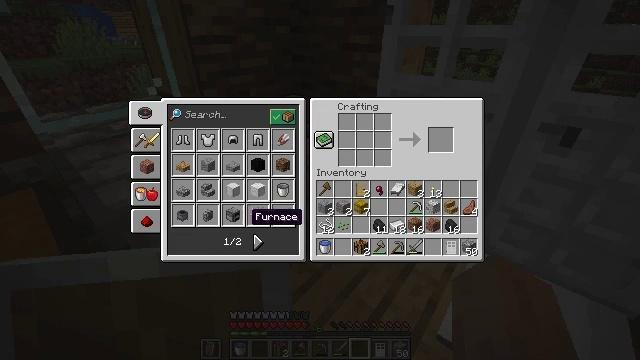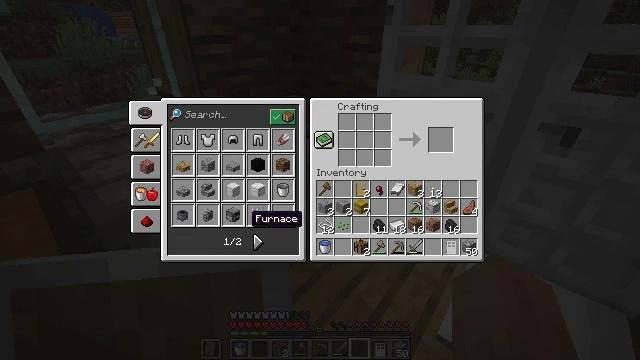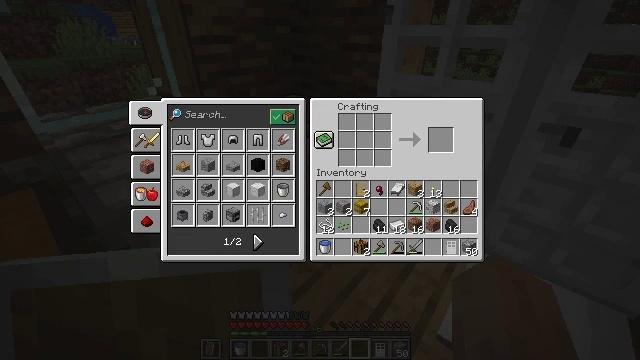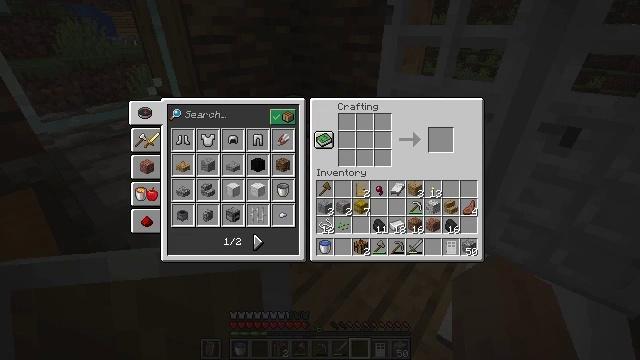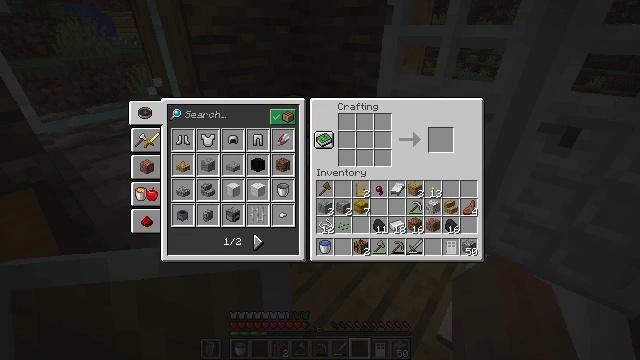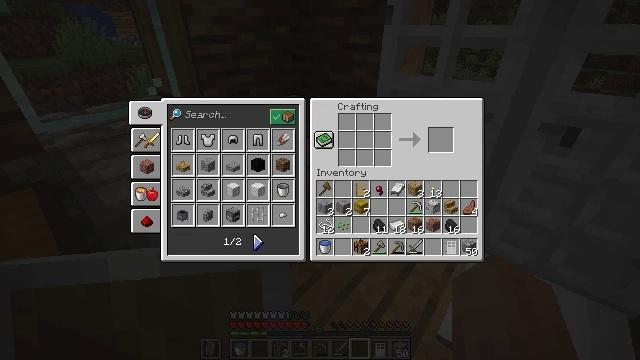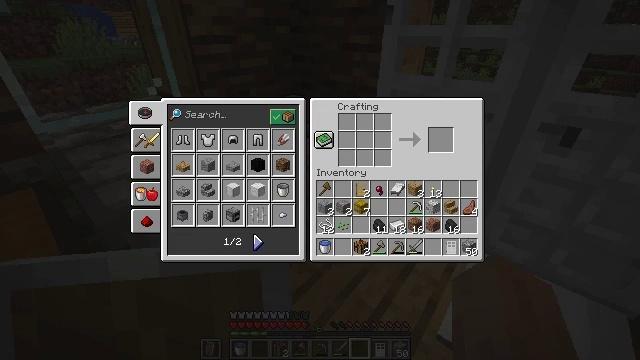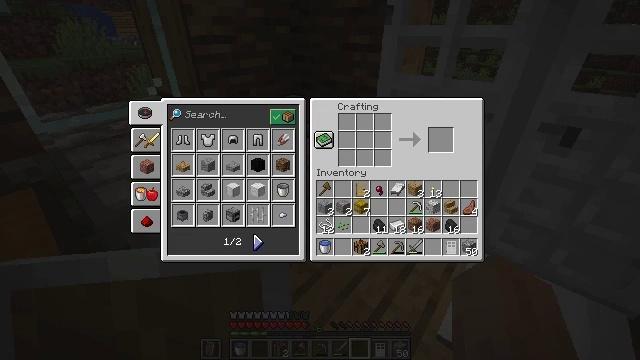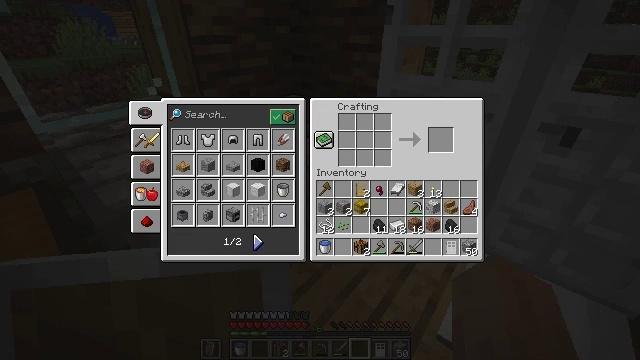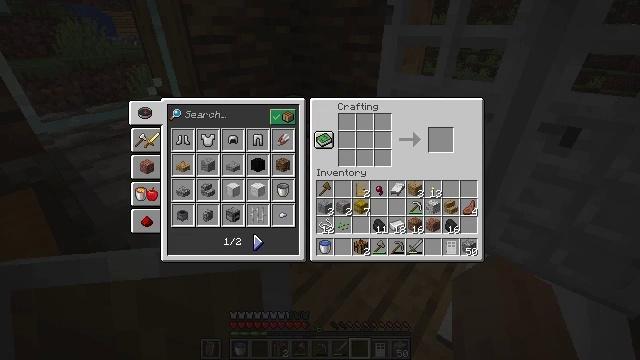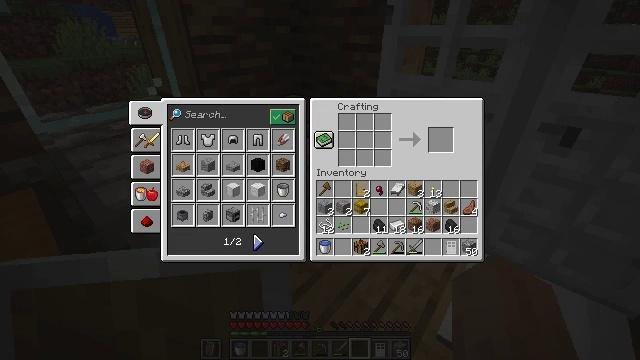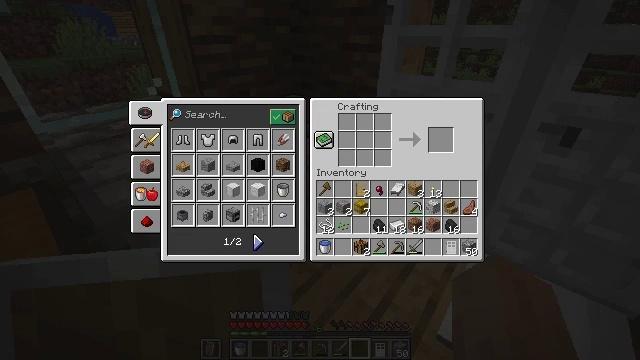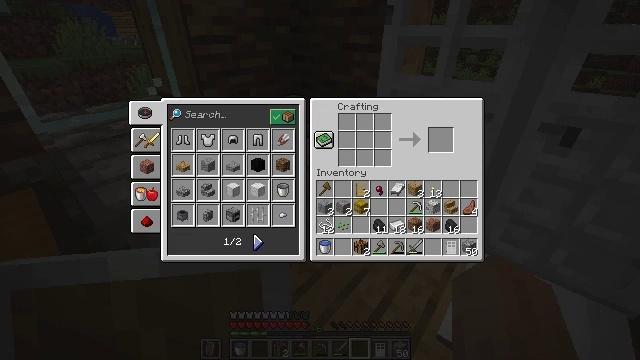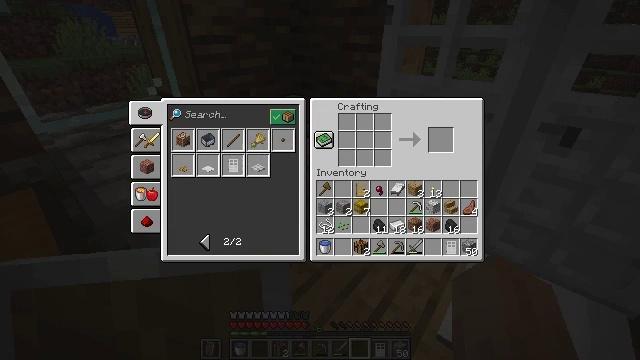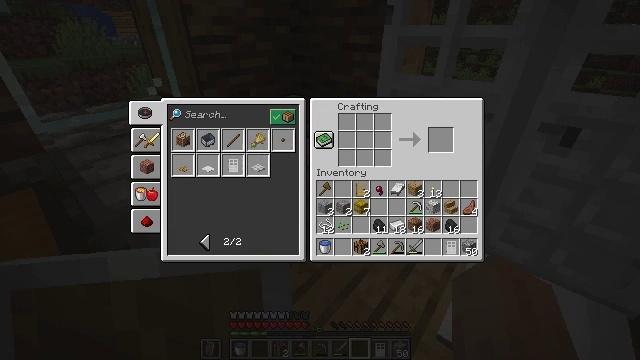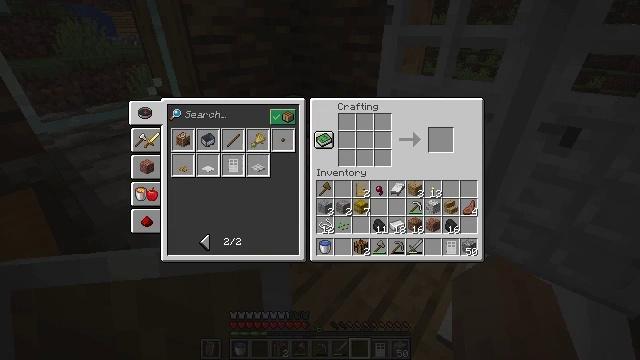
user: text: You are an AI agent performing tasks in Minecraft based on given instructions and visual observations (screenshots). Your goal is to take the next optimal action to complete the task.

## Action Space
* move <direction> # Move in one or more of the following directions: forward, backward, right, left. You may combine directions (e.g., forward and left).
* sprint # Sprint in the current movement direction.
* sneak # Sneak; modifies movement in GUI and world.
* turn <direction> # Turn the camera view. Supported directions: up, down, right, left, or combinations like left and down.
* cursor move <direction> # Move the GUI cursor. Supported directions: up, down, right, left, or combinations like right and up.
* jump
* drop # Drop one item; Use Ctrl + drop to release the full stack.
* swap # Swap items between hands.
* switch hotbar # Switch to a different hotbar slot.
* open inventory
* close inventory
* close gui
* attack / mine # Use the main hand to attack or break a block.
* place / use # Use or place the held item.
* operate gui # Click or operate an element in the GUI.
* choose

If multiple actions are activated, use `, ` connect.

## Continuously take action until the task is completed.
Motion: motion action
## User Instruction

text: Get a loom by crafting with wooden planks and string.
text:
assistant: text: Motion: no_op
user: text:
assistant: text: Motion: turn right
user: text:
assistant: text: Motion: no_op
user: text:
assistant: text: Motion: no_op
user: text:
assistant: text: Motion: turn down
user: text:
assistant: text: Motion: no_op
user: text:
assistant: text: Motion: no_op
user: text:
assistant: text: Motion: no_op
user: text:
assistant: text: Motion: no_op
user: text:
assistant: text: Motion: no_op
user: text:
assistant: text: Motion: no_op
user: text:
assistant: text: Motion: no_op
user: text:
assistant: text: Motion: attack / mine
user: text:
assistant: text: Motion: attack / mine
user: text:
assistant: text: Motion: attack / mine
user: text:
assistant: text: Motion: attack / mine
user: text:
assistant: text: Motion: no_op
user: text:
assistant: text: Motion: turn left
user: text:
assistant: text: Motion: turn left and up
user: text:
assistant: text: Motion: no_op
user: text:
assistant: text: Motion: no_op
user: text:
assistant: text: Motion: no_op
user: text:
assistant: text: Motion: no_op
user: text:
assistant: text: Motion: no_op
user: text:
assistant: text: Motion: no_op
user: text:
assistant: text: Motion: no_op
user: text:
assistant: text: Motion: no_op
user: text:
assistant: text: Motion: no_op
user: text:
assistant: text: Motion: no_op
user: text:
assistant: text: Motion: no_op